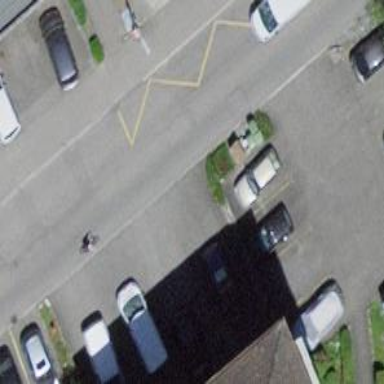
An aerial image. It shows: Public transport stop position.